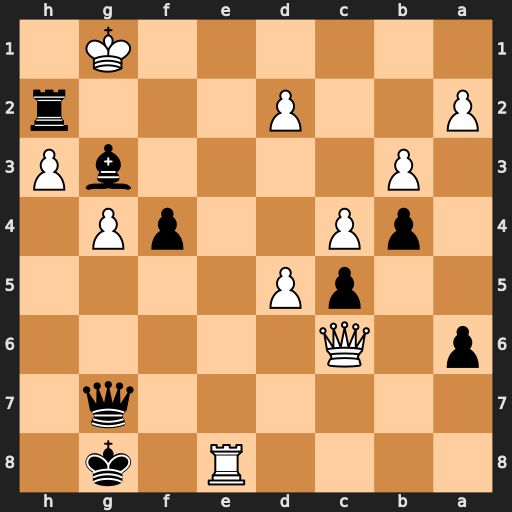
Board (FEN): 4R1k1/6q1/p1Q5/2pP4/1pP2pP1/1P4bP/P2P3r/6K1
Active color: b
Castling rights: -
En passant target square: -
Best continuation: Kh7 Rh8+ Qxh8 Qd7+ Qg7